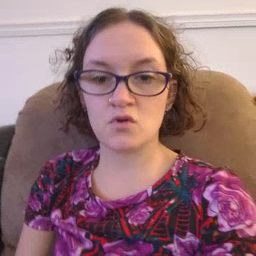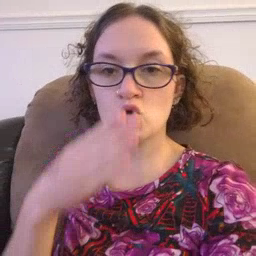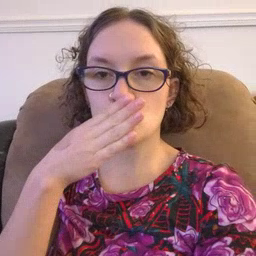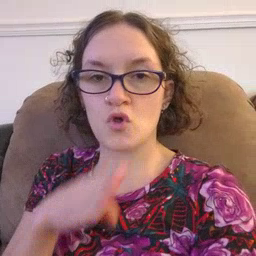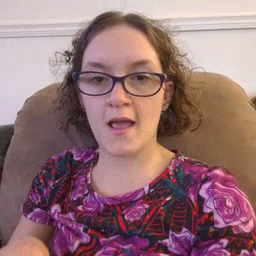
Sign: quiet